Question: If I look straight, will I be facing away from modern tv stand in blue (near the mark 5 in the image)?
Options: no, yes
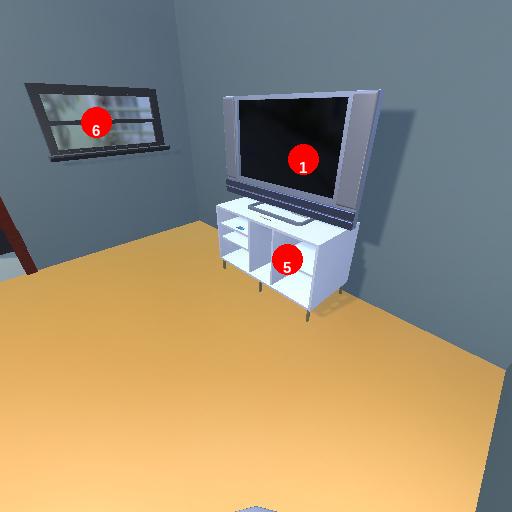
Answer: no